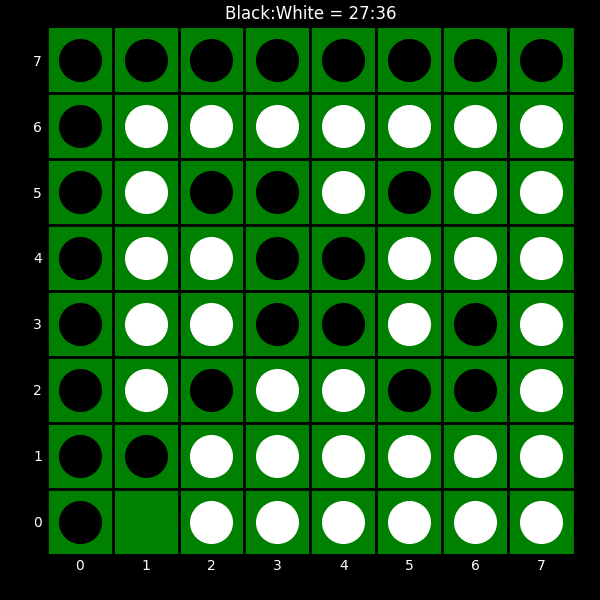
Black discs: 27
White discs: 36